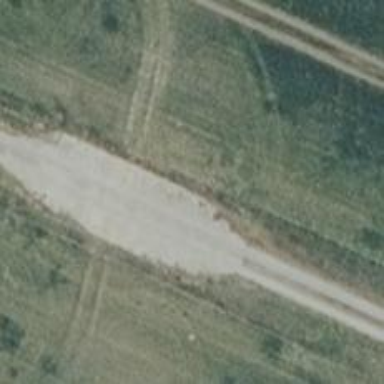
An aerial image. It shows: Passing place on the road.